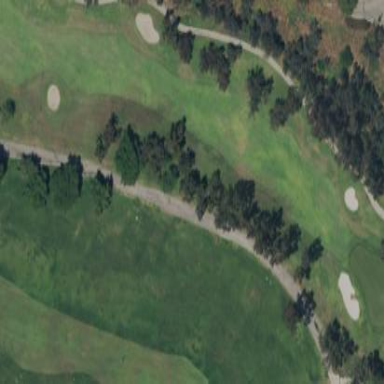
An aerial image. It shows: Scenic golf fairway.